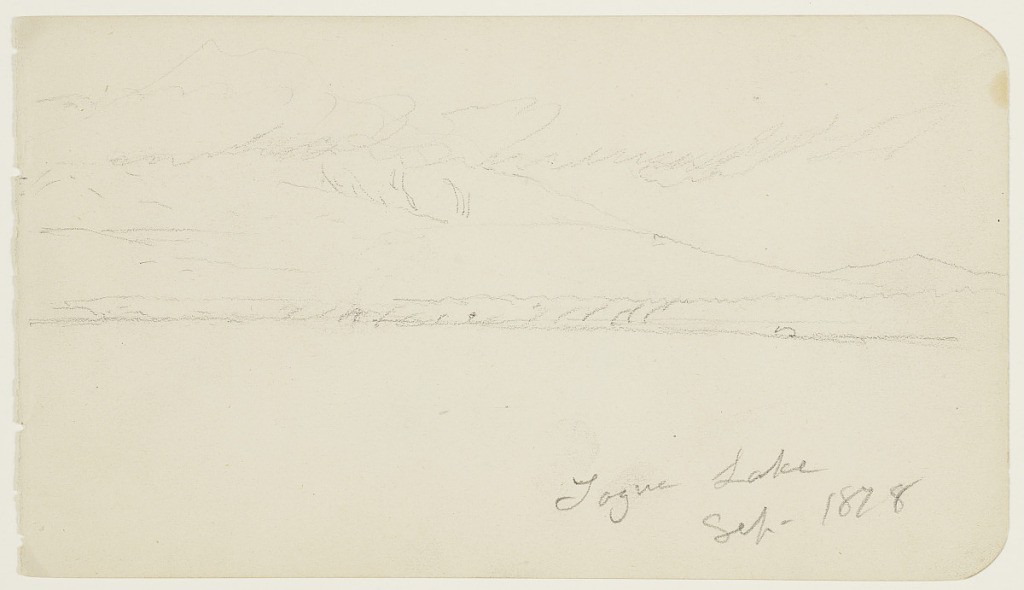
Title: Mount Katahdin across Togue Lake, Maine
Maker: Frederic Edwin Church, American, 1826–1900
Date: September 1878
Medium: Graphite on white wove paper
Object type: drawing
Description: Landscape sketch showing a view of Mt. Katahdin across Togue Lake in Maine. The surface of the lake extends from the foreground the middle distance, where it encounters the lake's wooded shoreline. Beyond, rolling, mountainous terrain ascends to the lofty and snow-strewn peak of Mt. Katahdin, which is partially obscured by a cloud bank that crowns the mountain.